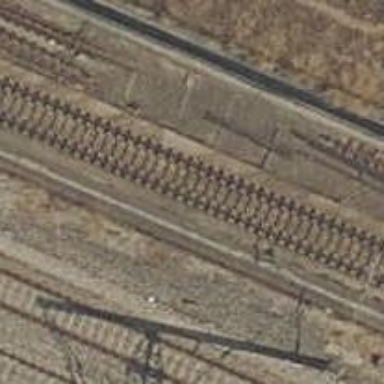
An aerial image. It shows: Railway track with contact line for electrification.